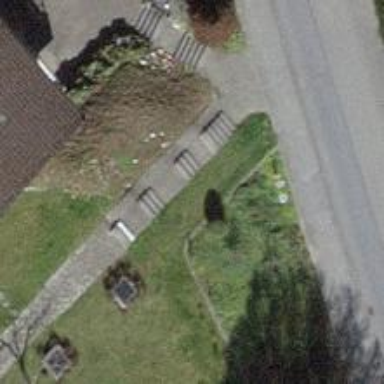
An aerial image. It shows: Set of steps on the road.